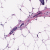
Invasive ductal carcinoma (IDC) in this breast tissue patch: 0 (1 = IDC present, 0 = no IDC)